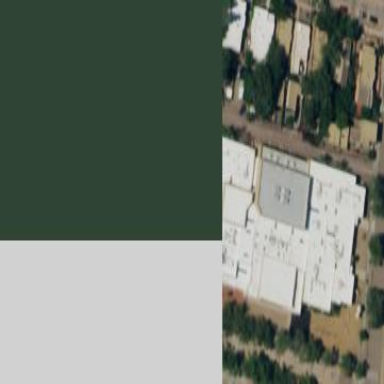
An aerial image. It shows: School building.